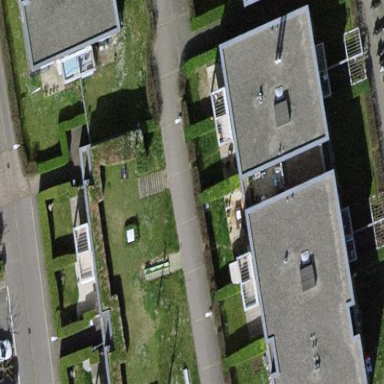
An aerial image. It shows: Apartment building with flat roof.